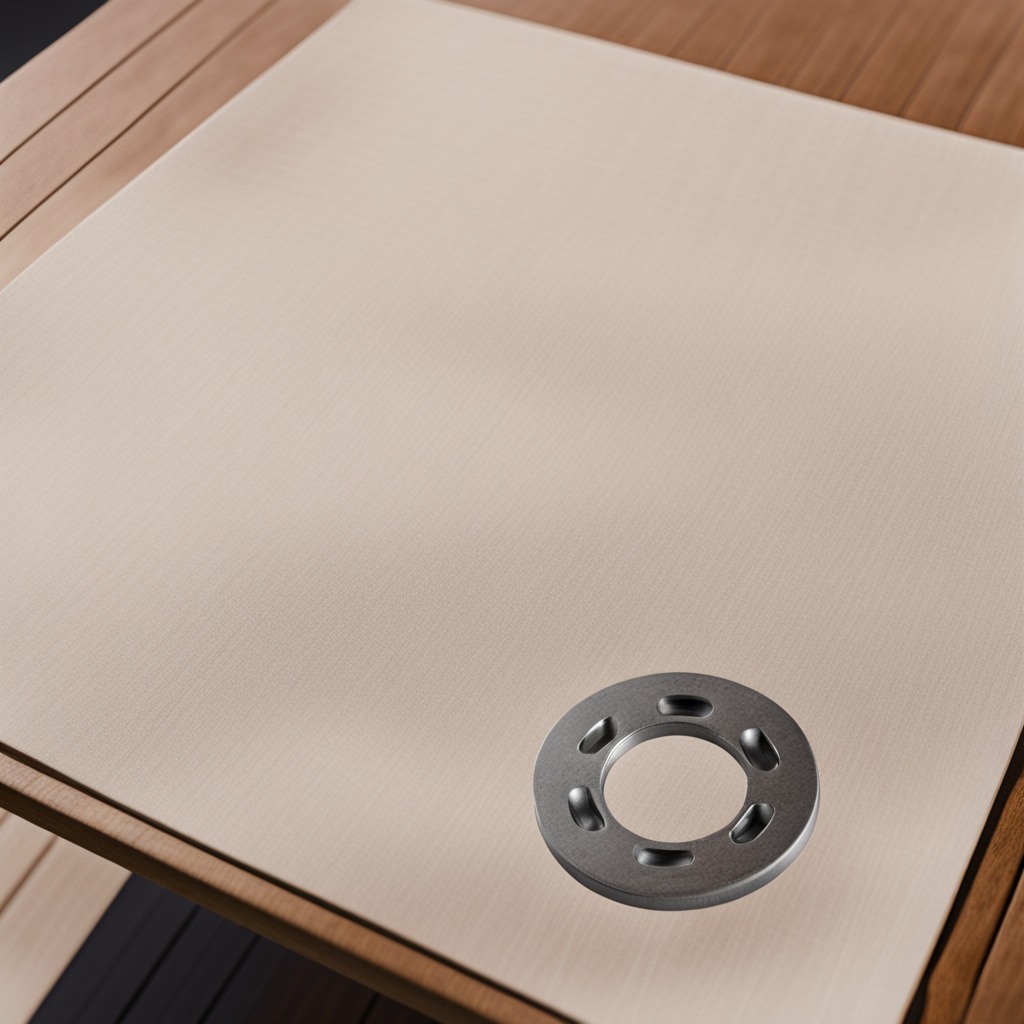
A flat metal washer lying on a clean wooden table covered with a plain fabric table cloth in an outdoor workshop during daytime bright natural light soft shadows worn but beneath the cloth